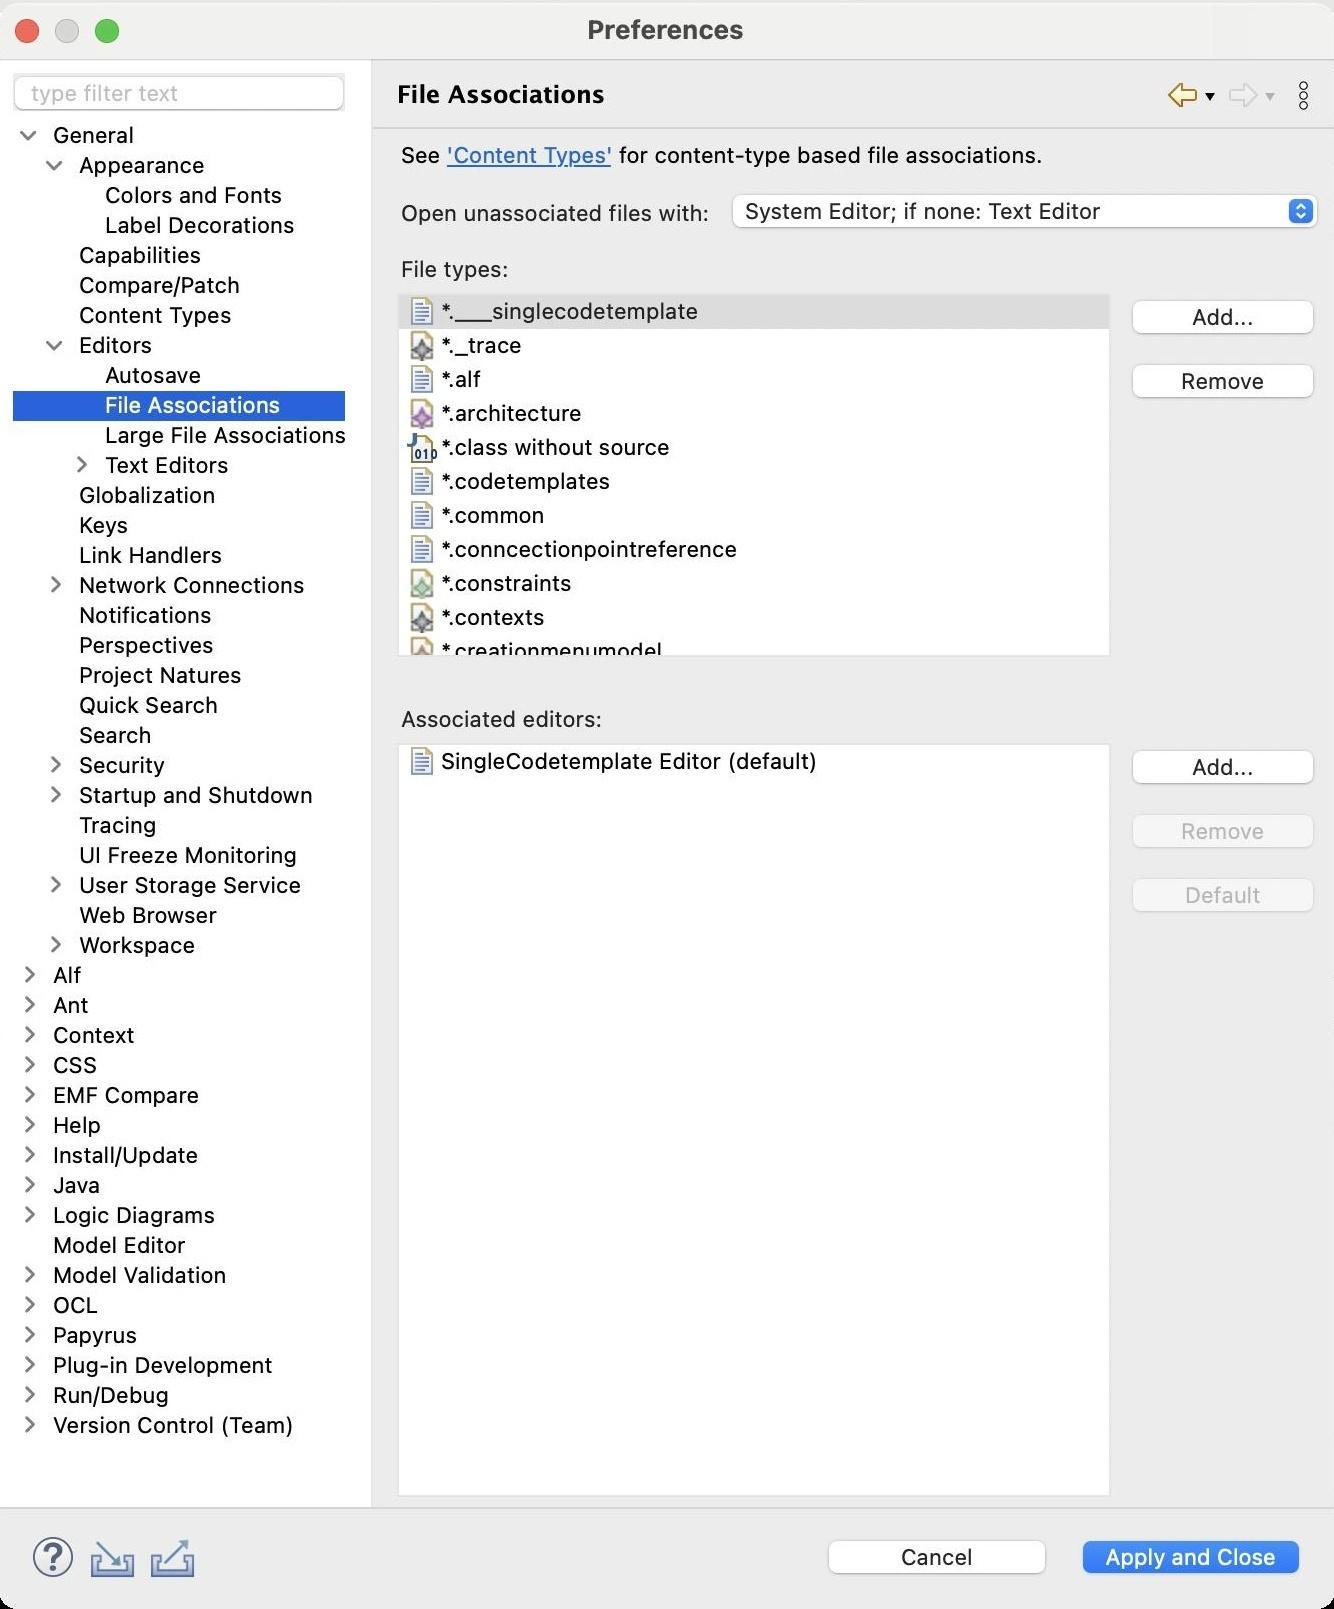
Accessibility tree:
{"name": "Preferences", "role": "AXWindow", "description": null, "role_description": "standard window", "value": null, "position": "480.00;136.00", "size": "668;803", "children": [{"name": "Apply_and_Close", "role": "AXButton", "description": null, "role_description": "button", "value": null, "position": "536.00;765.00", "size": "120;27", "children": []}, {"name": "Cancel", "role": "AXButton", "description": null, "role_description": "button", "value": null, "position": "409.00;765.00", "size": "120;27", "children": []}, {"name": null, "role": "AXToolbar", "description": null, "role_description": "toolbar", "value": null, "position": "12.00;763.00", "size": "90;30", "children": [{"name": "Help", "role": "AXCheckBox", "description": null, "role_description": "checkbox", "value": 0, "position": "12.00;763.00", "size": "30;30", "children": []}, {"name": "Import", "role": "AXButton", "description": null, "role_description": "button", "value": null, "position": "42.00;763.00", "size": "30;30", "children": []}, {"name": "Export", "role": "AXButton", "description": null, "role_description": "button", "value": null, "position": "72.00;763.00", "size": "30;30", "children": []}]}, {"name": null, "role": "AXScrollArea", "description": null, "role_description": "scroll area", "value": null, "position": "199.00;69.00", "size": "464;678", "children": [{"name": "Default", "role": "AXButton", "description": null, "role_description": "button", "value": null, "position": "561.00;434.00", "size": "102;27", "children": []}, {"name": "Remove", "role": "AXButton", "description": null, "role_description": "button", "value": null, "position": "561.00;402.00", "size": "102;27", "children": []}, {"name": "Add...", "role": "AXButton", "description": null, "role_description": "button", "value": null, "position": "561.00;370.00", "size": "102;27", "children": []}, {"name": null, "role": "AXScrollArea", "description": null, "role_description": "scroll area", "value": null, "position": "199.00;370.00", "size": "357;377", "children": [{"name": null, "role": "AXTable", "description": null, "role_description": "table", "value": null, "position": "200.00;371.00", "size": "355;375", "children": [{"name": null, "role": "AXRow", "description": null, "role_description": "table row", "value": null, "position": "200.00;371.00", "size": "355;17", "children": [{"name": null, "role": "AXStaticText", "description": null, "role_description": "text", "value": "SingleCodetemplate Editor (default)", "position": "200.00;371.00", "size": "212;16", "children": []}]}, {"name": null, "role": "AXColumn", "description": null, "role_description": "column", "value": null, "position": "200.00;371.00", "size": "213;375", "children": []}]}]}, {"name": null, "role": "AXStaticText", "description": null, "role_description": "text", "value": "Associated editors:", "position": "199.00;351.00", "size": "464;14", "children": []}, {"name": null, "role": "AXStaticText", "description": null, "role_description": "text", "value": "", "position": "199.00;332.00", "size": "464;14", "children": []}, {"name": "Remove", "role": "AXButton", "description": null, "role_description": "button", "value": null, "position": "561.00;177.00", "size": "102;27", "children": []}, {"name": "Add...", "role": "AXButton", "description": null, "role_description": "button", "value": null, "position": "561.00;145.00", "size": "102;27", "children": []}, {"name": null, "role": "AXScrollArea", "description": null, "role_description": "scroll area", "value": null, "position": "199.00;145.00", "size": "357;182", "children": [{"name": null, "role": "AXTable", "description": null, "role_description": "table", "value": null, "position": "200.00;146.00", "size": "355;1071", "children": [{"name": null, "role": "AXRow", "description": null, "role_description": "table row", "value": null, "position": "200.00;146.00", "size": "355;17", "children": [{"name": null, "role": "AXStaticText", "description": null, "role_description": "text", "value": "*.___singlecodetemplate", "position": "200.00;146.00", "size": "198;16", "children": []}]}, {"name": null, "role": "AXRow", "description": null, "role_description": "table row", "value": null, "position": "200.00;163.00", "size": "355;17", "children": [{"name": null, "role": "AXStaticText", "description": null, "role_description": "text", "value": "*._trace", "position": "200.00;163.00", "size": "198;16", "children": []}]}, {"name": null, "role": "AXRow", "description": null, "role_description": "table row", "value": null, "position": "200.00;180.00", "size": "355;17", "children": [{"name": null, "role": "AXStaticText", "description": null, "role_description": "text", "value": "*.alf", "position": "200.00;180.00", "size": "198;16", "children": []}]}, {"name": null, "role": "AXRow", "description": null, "role_description": "table row", "value": null, "position": "200.00;197.00", "size": "355;17", "children": [{"name": null, "role": "AXStaticText", "description": null, "role_description": "text", "value": "*.architecture", "position": "200.00;197.00", "size": "198;16", "children": []}]}, {"name": null, "role": "AXRow", "description": null, "role_description": "table row", "value": null, "position": "200.00;214.00", "size": "355;17", "children": [{"name": null, "role": "AXStaticText", "description": null, "role_description": "text", "value": "*.class without source", "position": "200.00;214.00", "size": "198;16", "children": []}]}, {"name": null, "role": "AXRow", "description": null, "role_description": "table row", "value": null, "position": "200.00;231.00", "size": "355;17", "children": [{"name": null, "role": "AXStaticText", "description": null, "role_description": "text", "value": "*.codetemplates", "position": "200.00;231.00", "size": "198;16", "children": []}]}, {"name": null, "role": "AXRow", "description": null, "role_description": "table row", "value": null, "position": "200.00;248.00", "size": "355;17", "children": [{"name": null, "role": "AXStaticText", "description": null, "role_description": "text", "value": "*.common", "position": "200.00;248.00", "size": "198;16", "children": []}]}, {"name": null, "role": "AXRow", "description": null, "role_description": "table row", "value": null, "position": "200.00;265.00", "size": "355;17", "children": [{"name": null, "role": "AXStaticText", "description": null, "role_description": "text", "value": "*.conncectionpointreference", "position": "200.00;265.00", "size": "198;16", "children": []}]}, {"name": null, "role": "AXRow", "description": null, "role_description": "table row", "value": null, "position": "200.00;282.00", "size": "355;17", "children": [{"name": null, "role": "AXStaticText", "description": null, "role_description": "text", "value": "*.constraints", "position": "200.00;282.00", "size": "198;16", "children": []}]}, {"name": null, "role": "AXRow", "description": null, "role_description": "table row", "value": null, "position": "200.00;299.00", "size": "355;17", "children": [{"name": null, "role": "AXStaticText", "description": null, "role_description": "text", "value": "*.contexts", "position": "200.00;299.00", "size": "198;16", "children": []}]}, {"name": null, "role": "AXRow", "description": null, "role_description": "table row", "value": null, "position": "200.00;316.00", "size": "355;17", "children": [{"name": null, "role": "AXStaticText", "description": null, "role_description": "text", "value": "*.creationmenumodel", "position": "200.00;316.00", "size": "198;16", "children": []}]}, {"name": null, "role": "AXRow", "description": null, "role_description": "table row", "value": null, "position": "200.00;333.00", "size": "355;17", "children": [{"name": null, "role": "AXStaticText", "description": null, "role_description": "text", "value": "*.css", "position": "200.00;333.00", "size": "198;16", "children": []}]}, {"name": null, "role": "AXRow", "description": null, "role_description": "table row", "value": null, "position": "200.00;350.00", "size": "355;17", "children": [{"name": null, "role": "AXStaticText", "description": null, "role_description": "text", "value": "*.custom", "position": "200.00;350.00", "size": "198;16", "children": []}]}, {"name": null, "role": "AXRow", "description": null, "role_description": "table row", "value": null, "position": "200.00;367.00", "size": "355;17", "children": [{"name": null, "role": "AXStaticText", "description": null, "role_description": "text", "value": "*.di", "position": "200.00;367.00", "size": "198;16", "children": []}]}, {"name": null, "role": "AXRow", "description": null, "role_description": "table row", "value": null, "position": "200.00;384.00", "size": "355;17", "children": [{"name": null, "role": "AXStaticText", "description": null, "role_description": "text", "value": "*.e4xmi", "position": "200.00;384.00", "size": "198;16", "children": []}]}, {"name": null, "role": "AXRow", "description": null, "role_description": "table row", "value": null, "position": "200.00;401.00", "size": "355;17", "children": [{"name": null, "role": "AXStaticText", "description": null, "role_description": "text", "value": "*.ear", "position": "200.00;401.00", "size": "198;16", "children": []}]}, {"name": null, "role": "AXRow", "description": null, "role_description": "table row", "value": null, "position": "200.00;418.00", "size": "355;17", "children": [{"name": null, "role": "AXStaticText", "description": null, "role_description": "text", "value": "*.ecore", "position": "200.00;418.00", "size": "198;16", "children": []}]}, {"name": null, "role": "AXRow", "description": null, "role_description": "table row", "value": null, "position": "200.00;435.00", "size": "355;17", "children": [{"name": null, "role": "AXStaticText", "description": null, "role_description": "text", "value": "*.elementtypesconfigurations", "position": "200.00;435.00", "size": "198;16", "children": []}]}, {"name": null, "role": "AXRow", "description": null, "role_description": "table row", "value": null, "position": "200.00;452.00", "size": "355;17", "children": [{"name": null, "role": "AXStaticText", "description": null, "role_description": "text", "value": "*.environment", "position": "200.00;452.00", "size": "198;16", "children": []}]}, {"name": null, "role": "AXRow", "description": null, "role_description": "table row", "value": null, "position": "200.00;469.00", "size": "355;17", "children": [{"name": null, "role": "AXStaticText", "description": null, "role_description": "text", "value": "*.essentialocl", "position": "200.00;469.00", "size": "198;16", "children": []}]}, {"name": null, "role": "AXRow", "description": null, "role_description": "table row", "value": null, "position": "200.00;486.00", "size": "355;17", "children": [{"name": null, "role": "AXStaticText", "description": null, "role_description": "text", "value": "*.expressions", "position": "200.00;486.00", "size": "198;16", "children": []}]}, {"name": null, "role": "AXRow", "description": null, "role_description": "table row", "value": null, "position": "200.00;503.00", "size": "355;17", "children": [{"name": null, "role": "AXStaticText", "description": null, "role_description": "text", "value": "*.geo", "position": "200.00;503.00", "size": "198;16", "children": []}]}, {"name": null, "role": "AXRow", "description": null, "role_description": "table row", "value": null, "position": "200.00;520.00", "size": "355;17", "children": [{"name": null, "role": "AXStaticText", "description": null, "role_description": "text", "value": "*.htm", "position": "200.00;520.00", "size": "198;16", "children": []}]}, {"name": null, "role": "AXRow", "description": null, "role_description": "table row", "value": null, "position": "200.00;537.00", "size": "355;17", "children": [{"name": null, "role": "AXStaticText", "description": null, "role_description": "text", "value": "*.html", "position": "200.00;537.00", "size": "198;16", "children": []}]}, {"name": null, "role": "AXRow", "description": null, "role_description": "table row", "value": null, "position": "200.00;554.00", "size": "355;17", "children": [{"name": null, "role": "AXStaticText", "description": null, "role_description": "text", "value": "*.jar", "position": "200.00;554.00", "size": "198;16", "children": []}]}, {"name": null, "role": "AXRow", "description": null, "role_description": "table row", "value": null, "position": "200.00;571.00", "size": "355;17", "children": [{"name": null, "role": "AXStaticText", "description": null, "role_description": "text", "value": "*.jardesc", "position": "200.00;571.00", "size": "198;16", "children": []}]}, {"name": null, "role": "AXRow", "description": null, "role_description": "table row", "value": null, "position": "200.00;588.00", "size": "355;17", "children": [{"name": null, "role": "AXStaticText", "description": null, "role_description": "text", "value": "*.jpage", "position": "200.00;588.00", "size": "198;16", "children": []}]}, {"name": null, "role": "AXRow", "description": null, "role_description": "table row", "value": null, "position": "200.00;605.00", "size": "355;17", "children": [{"name": null, "role": "AXStaticText", "description": null, "role_description": "text", "value": "*.logic2", "position": "200.00;605.00", "size": "198;16", "children": []}]}, {"name": null, "role": "AXRow", "description": null, "role_description": "table row", "value": null, "position": "200.00;622.00", "size": "355;17", "children": [{"name": null, "role": "AXStaticText", "description": null, "role_description": "text", "value": "*.logic2semantic", "position": "200.00;622.00", "size": "198;16", "children": []}]}, {"name": null, "role": "AXRow", "description": null, "role_description": "table row", "value": null, "position": "200.00;639.00", "size": "355;17", "children": [{"name": null, "role": "AXStaticText", "description": null, "role_description": "text", "value": "*.markupocl", "position": "200.00;639.00", "size": "198;16", "children": []}]}, {"name": null, "role": "AXRow", "description": null, "role_description": "table row", "value": null, "position": "200.00;656.00", "size": "355;17", "children": [{"name": null, "role": "AXStaticText", "description": null, "role_description": "text", "value": "*.nattable", "position": "200.00;656.00", "size": "198;16", "children": []}]}, {"name": null, "role": "AXRow", "description": null, "role_description": "table row", "value": null, "position": "200.00;673.00", "size": "355;17", "children": [{"name": null, "role": "AXStaticText", "description": null, "role_description": "text", "value": "*.nattableaxis", "position": "200.00;673.00", "size": "198;16", "children": []}]}, {"name": null, "role": "AXRow", "description": null, "role_description": "table row", "value": null, "position": "200.00;690.00", "size": "355;17", "children": [{"name": null, "role": "AXStaticText", "description": null, "role_description": "text", "value": "*.nattableaxisconfiguration", "position": "200.00;690.00", "size": "198;16", "children": []}]}, {"name": null, "role": "AXRow", "description": null, "role_description": "table row", "value": null, "position": "200.00;707.00", "size": "355;17", "children": [{"name": null, "role": "AXStaticText", "description": null, "role_description": "text", "value": "*.nattableaxisprovider", "position": "200.00;707.00", "size": "198;16", "children": []}]}, {"name": null, "role": "AXRow", "description": null, "role_description": "table row", "value": null, "position": "200.00;724.00", "size": "355;17", "children": [{"name": null, "role": "AXStaticText", "description": null, "role_description": "text", "value": "*.nattablecell", "position": "200.00;724.00", "size": "198;16", "children": []}]}, {"name": null, "role": "AXRow", "description": null, "role_description": "table row", "value": null, "position": "200.00;741.00", "size": "355;17", "children": [{"name": null, "role": "AXStaticText", "description": null, "role_description": "text", "value": "*.nattablecelleditor", "position": "200.00;741.00", "size": "198;16", "children": []}]}, {"name": null, "role": "AXRow", "description": null, "role_description": "table row", "value": null, "position": "200.00;758.00", "size": "355;17", "children": [{"name": null, "role": "AXStaticText", "description": null, "role_description": "text", "value": "*.nattableconfiguration", "position": "200.00;758.00", "size": "198;16", "children": []}]}, {"name": null, "role": "AXRow", "description": null, "role_description": "table row", "value": null, "position": "200.00;775.00", "size": "355;17", "children": [{"name": null, "role": "AXStaticText", "description": null, "role_description": "text", "value": "*.nattablelabelprovider", "position": "200.00;775.00", "size": "198;16", "children": []}]}, {"name": null, "role": "AXRow", "description": null, "role_description": "table row", "value": null, "position": "200.00;792.00", "size": "355;17", "children": [{"name": null, "role": "AXStaticText", "description": null, "role_description": "text", "value": "*.nattableproblem", "position": "200.00;792.00", "size": "198;16", "children": []}]}, {"name": null, "role": "AXRow", "description": null, "role_description": "table row", "value": null, "position": "200.00;809.00", "size": "355;17", "children": [{"name": null, "role": "AXStaticText", "description": null, "role_description": "text", "value": "*.nattablestyle", "position": "200.00;809.00", "size": "198;16", "children": []}]}, {"name": null, "role": "AXRow", "description": null, "role_description": "table row", "value": null, "position": "200.00;826.00", "size": "355;17", "children": [{"name": null, "role": "AXStaticText", "description": null, "role_description": "text", "value": "*.nattabletester", "position": "200.00;826.00", "size": "198;16", "children": []}]}, {"name": null, "role": "AXRow", "description": null, "role_description": "table row", "value": null, "position": "200.00;843.00", "size": "355;17", "children": [{"name": null, "role": "AXStaticText", "description": null, "role_description": "text", "value": "*.nattablewrapper", "position": "200.00;843.00", "size": "198;16", "children": []}]}, {"name": null, "role": "AXRow", "description": null, "role_description": "table row", "value": null, "position": "200.00;860.00", "size": "355;17", "children": [{"name": null, "role": "AXStaticText", "description": null, "role_description": "text", "value": "*.ocl", "position": "200.00;860.00", "size": "198;16", "children": []}]}, {"name": null, "role": "AXRow", "description": null, "role_description": "table row", "value": null, "position": "200.00;877.00", "size": "355;17", "children": [{"name": null, "role": "AXStaticText", "description": null, "role_description": "text", "value": "*.oclinecore", "position": "200.00;877.00", "size": "198;16", "children": []}]}, {"name": null, "role": "AXRow", "description": null, "role_description": "table row", "value": null, "position": "200.00;894.00", "size": "355;17", "children": [{"name": null, "role": "AXStaticText", "description": null, "role_description": "text", "value": "*.oclstdlib", "position": "200.00;894.00", "size": "198;16", "children": []}]}, {"name": null, "role": "AXRow", "description": null, "role_description": "table row", "value": null, "position": "200.00;911.00", "size": "355;17", "children": [{"name": null, "role": "AXStaticText", "description": null, "role_description": "text", "value": "*.shtml", "position": "200.00;911.00", "size": "198;16", "children": []}]}, {"name": null, "role": "AXRow", "description": null, "role_description": "table row", "value": null, "position": "200.00;928.00", "size": "355;17", "children": [{"name": null, "role": "AXStaticText", "description": null, "role_description": "text", "value": "*.stereotypeproperty", "position": "200.00;928.00", "size": "198;16", "children": []}]}, {"name": null, "role": "AXRow", "description": null, "role_description": "table row", "value": null, "position": "200.00;945.00", "size": "355;17", "children": [{"name": null, "role": "AXStaticText", "description": null, "role_description": "text", "value": "*.ui", "position": "200.00;945.00", "size": "198;16", "children": []}]}, {"name": null, "role": "AXRow", "description": null, "role_description": "table row", "value": null, "position": "200.00;962.00", "size": "355;17", "children": [{"name": null, "role": "AXStaticText", "description": null, "role_description": "text", "value": "*.umlcollaborationuse", "position": "200.00;962.00", "size": "198;16", "children": []}]}, {"name": null, "role": "AXRow", "description": null, "role_description": "table row", "value": null, "position": "200.00;979.00", "size": "355;17", "children": [{"name": null, "role": "AXStaticText", "description": null, "role_description": "text", "value": "*.umlcommon", "position": "200.00;979.00", "size": "198;16", "children": []}]}, {"name": null, "role": "AXRow", "description": null, "role_description": "table row", "value": null, "position": "200.00;996.00", "size": "355;17", "children": [{"name": null, "role": "AXStaticText", "description": null, "role_description": "text", "value": "*.umlmessage", "position": "200.00;996.00", "size": "198;16", "children": []}]}, {"name": null, "role": "AXRow", "description": null, "role_description": "table row", "value": null, "position": "200.00;1013.00", "size": "355;17", "children": [{"name": null, "role": "AXStaticText", "description": null, "role_description": "text", "value": "*.umlparameter", "position": "200.00;1013.00", "size": "198;16", "children": []}]}, {"name": null, "role": "AXRow", "description": null, "role_description": "table row", "value": null, "position": "200.00;1030.00", "size": "355;17", "children": [{"name": null, "role": "AXStaticText", "description": null, "role_description": "text", "value": "*.umlport", "position": "200.00;1030.00", "size": "198;16", "children": []}]}, {"name": null, "role": "AXRow", "description": null, "role_description": "table row", "value": null, "position": "200.00;1047.00", "size": "355;17", "children": [{"name": null, "role": "AXStaticText", "description": null, "role_description": "text", "value": "*.umlproperty", "position": "200.00;1047.00", "size": "198;16", "children": []}]}, {"name": null, "role": "AXRow", "description": null, "role_description": "table row", "value": null, "position": "200.00;1064.00", "size": "355;17", "children": [{"name": null, "role": "AXStaticText", "description": null, "role_description": "text", "value": "*.umlstate", "position": "200.00;1064.00", "size": "198;16", "children": []}]}, {"name": null, "role": "AXRow", "description": null, "role_description": "table row", "value": null, "position": "200.00;1081.00", "size": "355;17", "children": [{"name": null, "role": "AXStaticText", "description": null, "role_description": "text", "value": "*.umltransition", "position": "200.00;1081.00", "size": "198;16", "children": []}]}, {"name": null, "role": "AXRow", "description": null, "role_description": "table row", "value": null, "position": "200.00;1098.00", "size": "355;17", "children": [{"name": null, "role": "AXStaticText", "description": null, "role_description": "text", "value": "*.umlvaluespecification", "position": "200.00;1098.00", "size": "198;16", "children": []}]}, {"name": null, "role": "AXRow", "description": null, "role_description": "table row", "value": null, "position": "200.00;1115.00", "size": "355;17", "children": [{"name": null, "role": "AXStaticText", "description": null, "role_description": "text", "value": "*.war", "position": "200.00;1115.00", "size": "198;16", "children": []}]}, {"name": null, "role": "AXRow", "description": null, "role_description": "table row", "value": null, "position": "200.00;1132.00", "size": "355;17", "children": [{"name": null, "role": "AXStaticText", "description": null, "role_description": "text", "value": "*.zip", "position": "200.00;1132.00", "size": "198;16", "children": []}]}, {"name": null, "role": "AXRow", "description": null, "role_description": "table row", "value": null, "position": "200.00;1149.00", "size": "355;17", "children": [{"name": null, "role": "AXStaticText", "description": null, "role_description": "text", "value": "module-info.class", "position": "200.00;1149.00", "size": "198;16", "children": []}]}, {"name": null, "role": "AXRow", "description": null, "role_description": "table row", "value": null, "position": "200.00;1166.00", "size": "355;17", "children": [{"name": null, "role": "AXStaticText", "description": null, "role_description": "text", "value": "module-info.class without source", "position": "200.00;1166.00", "size": "198;16", "children": []}]}, {"name": null, "role": "AXRow", "description": null, "role_description": "table row", "value": null, "position": "200.00;1183.00", "size": "355;17", "children": [{"name": null, "role": "AXStaticText", "description": null, "role_description": "text", "value": "module-info.java", "position": "200.00;1183.00", "size": "198;16", "children": []}]}, {"name": null, "role": "AXRow", "description": null, "role_description": "table row", "value": null, "position": "200.00;1200.00", "size": "355;17", "children": [{"name": null, "role": "AXStaticText", "description": null, "role_description": "text", "value": "sample.properties", "position": "200.00;1200.00", "size": "198;16", "children": []}]}, {"name": null, "role": "AXColumn", "description": null, "role_description": "column", "value": null, "position": "200.00;146.00", "size": "199;1071", "children": []}]}, {"name": null, "role": "AXScrollBar", "description": null, "role_description": "scroll bar", "value": 0.0, "position": "539.00;146.00", "size": "16;180", "children": [{"name": null, "role": "AXValueIndicator", "description": null, "role_description": "value indicator", "value": 0.0, "position": "543.00;147.00", "size": "12;30", "children": []}, {"name": null, "role": "AXButton", "description": null, "role_description": "increment arrow button", "value": null, "position": "539.00;146.00", "size": "0;0", "children": []}, {"name": null, "role": "AXButton", "description": null, "role_description": "decrement arrow button", "value": null, "position": "539.00;146.00", "size": "0;0", "children": []}, {"name": null, "role": "AXButton", "description": null, "role_description": "increment page button", "value": null, "position": "543.00;177.00", "size": "12;149", "children": []}, {"name": null, "role": "AXButton", "description": null, "role_description": "decrement page button", "value": null, "position": "543.00;146.00", "size": "12;1", "children": []}]}]}, {"name": null, "role": "AXStaticText", "description": null, "role_description": "text", "value": "File types:", "position": "199.00;126.00", "size": "464;14", "children": []}, {"name": null, "role": "AXPopUpButton", "description": null, "role_description": "pop up button", "value": "System Editor; if none: Text Editor", "position": "363.00;94.00", "size": "300;22", "children": []}, {"name": null, "role": "AXStaticText", "description": null, "role_description": "text", "value": "Open unassociated files with:", "position": "199.00;98.00", "size": "159;14", "children": []}, {"name": null, "role": "AXScrollArea", "description": null, "role_description": "scroll area", "value": null, "position": "199.00;69.00", "size": "357;15", "children": [{"name": null, "role": "AXTextArea", "description": null, "role_description": "text entry area", "value": "See 'Content Types' for content-type based file associations.", "position": "199.00;69.00", "size": "357;15", "children": [{"name": "'Content_Types'", "role": "AXLink", "description": null, "role_description": "hyperlink", "value": null, "position": "223.93;69.00", "size": "83;13", "children": []}]}]}]}, {"name": null, "role": "AXToolbar", "description": "", "role_description": "toolbar", "value": null, "position": "581.00;35.00", "size": "82;22", "children": [{"name": "Back_to_Autosave", "role": "AXMenuButton", "description": null, "role_description": "menu button", "value": null, "position": "581.00;35.00", "size": "22;22", "children": []}, {"name": "Forward", "role": "AXMenuButton", "description": null, "role_description": "menu button", "value": null, "position": "611.00;35.00", "size": "22;22", "children": []}, {"name": "Additional_Dialog_Actions", "role": "AXButton", "description": null, "role_description": "button", "value": null, "position": "641.00;35.00", "size": "22;22", "children": []}]}, {"name": null, "role": "AXStaticText", "description": "", "role_description": "text", "value": "File Associations", "position": "196.00;35.00", "size": "378;21", "children": []}, {"name": null, "role": "AXSplitter", "description": null, "role_description": "splitter", "value": 180, "position": "180.00;28.00", "size": "5;724", "children": []}, {"name": null, "role": "AXScrollArea", "description": null, "role_description": "scroll area", "value": null, "position": "7.00;59.00", "size": "166;693", "children": [{"name": null, "role": "AXOutline", "description": null, "role_description": "outline", "value": null, "position": "7.00;59.00", "size": "167;693", "children": [{"name": null, "role": "AXRow", "description": null, "role_description": "outline row", "value": null, "position": "7.00;59.00", "size": "167;15", "children": [{"name": null, "role": "AXGroup", "description": null, "role_description": "group", "value": null, "position": "7.00;59.00", "size": "167;15", "children": [{"name": null, "role": "AXDisclosureTriangle", "description": null, "role_description": "disclosure triangle", "value": 1, "position": "9.00;59.00", "size": "12;14", "children": []}, {"name": null, "role": "AXStaticText", "description": null, "role_description": "text", "value": "General", "position": "25.00;59.00", "size": "148;14", "children": []}]}]}, {"name": null, "role": "AXRow", "description": null, "role_description": "outline row", "value": null, "position": "7.00;74.00", "size": "167;15", "children": [{"name": null, "role": "AXGroup", "description": null, "role_description": "group", "value": null, "position": "7.00;74.00", "size": "167;15", "children": [{"name": null, "role": "AXDisclosureTriangle", "description": null, "role_description": "disclosure triangle", "value": 1, "position": "22.00;74.00", "size": "12;14", "children": []}, {"name": null, "role": "AXStaticText", "description": null, "role_description": "text", "value": "Appearance", "position": "38.00;74.00", "size": "135;14", "children": []}]}]}, {"name": null, "role": "AXRow", "description": null, "role_description": "outline row", "value": null, "position": "7.00;89.00", "size": "167;15", "children": [{"name": null, "role": "AXStaticText", "description": null, "role_description": "text", "value": "Colors and Fonts", "position": "51.00;89.00", "size": "122;14", "children": []}]}, {"name": null, "role": "AXRow", "description": null, "role_description": "outline row", "value": null, "position": "7.00;104.00", "size": "167;15", "children": [{"name": null, "role": "AXStaticText", "description": null, "role_description": "text", "value": "Label Decorations", "position": "51.00;104.00", "size": "122;14", "children": []}]}, {"name": null, "role": "AXRow", "description": null, "role_description": "outline row", "value": null, "position": "7.00;119.00", "size": "167;15", "children": [{"name": null, "role": "AXStaticText", "description": null, "role_description": "text", "value": "Capabilities", "position": "38.00;119.00", "size": "135;14", "children": []}]}, {"name": null, "role": "AXRow", "description": null, "role_description": "outline row", "value": null, "position": "7.00;134.00", "size": "167;15", "children": [{"name": null, "role": "AXStaticText", "description": null, "role_description": "text", "value": "Compare/Patch", "position": "38.00;134.00", "size": "135;14", "children": []}]}, {"name": null, "role": "AXRow", "description": null, "role_description": "outline row", "value": null, "position": "7.00;149.00", "size": "167;15", "children": [{"name": null, "role": "AXStaticText", "description": null, "role_description": "text", "value": "Content Types", "position": "38.00;149.00", "size": "135;14", "children": []}]}, {"name": null, "role": "AXRow", "description": null, "role_description": "outline row", "value": null, "position": "7.00;164.00", "size": "167;15", "children": [{"name": null, "role": "AXGroup", "description": null, "role_description": "group", "value": null, "position": "7.00;164.00", "size": "167;15", "children": [{"name": null, "role": "AXDisclosureTriangle", "description": null, "role_description": "disclosure triangle", "value": 1, "position": "22.00;164.00", "size": "12;14", "children": []}, {"name": null, "role": "AXStaticText", "description": null, "role_description": "text", "value": "Editors", "position": "38.00;164.00", "size": "135;14", "children": []}]}]}, {"name": null, "role": "AXRow", "description": null, "role_description": "outline row", "value": null, "position": "7.00;179.00", "size": "167;15", "children": [{"name": null, "role": "AXStaticText", "description": null, "role_description": "text", "value": "Autosave", "position": "51.00;179.00", "size": "122;14", "children": []}]}, {"name": null, "role": "AXRow", "description": null, "role_description": "outline row", "value": null, "position": "7.00;194.00", "size": "167;15", "children": [{"name": null, "role": "AXStaticText", "description": null, "role_description": "text", "value": "File Associations", "position": "51.00;194.00", "size": "122;14", "children": []}]}, {"name": null, "role": "AXRow", "description": null, "role_description": "outline row", "value": null, "position": "7.00;209.00", "size": "167;15", "children": [{"name": null, "role": "AXStaticText", "description": null, "role_description": "text", "value": "Large File Associations", "position": "51.00;209.00", "size": "122;14", "children": []}]}, {"name": null, "role": "AXRow", "description": null, "role_description": "outline row", "value": null, "position": "7.00;224.00", "size": "167;15", "children": [{"name": null, "role": "AXGroup", "description": null, "role_description": "group", "value": null, "position": "7.00;224.00", "size": "167;15", "children": [{"name": null, "role": "AXDisclosureTriangle", "description": null, "role_description": "disclosure triangle", "value": 0, "position": "35.00;224.00", "size": "12;14", "children": []}, {"name": null, "role": "AXStaticText", "description": null, "role_description": "text", "value": "Text Editors", "position": "51.00;224.00", "size": "122;14", "children": []}]}]}, {"name": null, "role": "AXRow", "description": null, "role_description": "outline row", "value": null, "position": "7.00;239.00", "size": "167;15", "children": [{"name": null, "role": "AXStaticText", "description": null, "role_description": "text", "value": "Globalization", "position": "38.00;239.00", "size": "135;14", "children": []}]}, {"name": null, "role": "AXRow", "description": null, "role_description": "outline row", "value": null, "position": "7.00;254.00", "size": "167;15", "children": [{"name": null, "role": "AXStaticText", "description": null, "role_description": "text", "value": "Keys", "position": "38.00;254.00", "size": "135;14", "children": []}]}, {"name": null, "role": "AXRow", "description": null, "role_description": "outline row", "value": null, "position": "7.00;269.00", "size": "167;15", "children": [{"name": null, "role": "AXStaticText", "description": null, "role_description": "text", "value": "Link Handlers", "position": "38.00;269.00", "size": "135;14", "children": []}]}, {"name": null, "role": "AXRow", "description": null, "role_description": "outline row", "value": null, "position": "7.00;284.00", "size": "167;15", "children": [{"name": null, "role": "AXGroup", "description": null, "role_description": "group", "value": null, "position": "7.00;284.00", "size": "167;15", "children": [{"name": null, "role": "AXDisclosureTriangle", "description": null, "role_description": "disclosure triangle", "value": 0, "position": "22.00;284.00", "size": "12;14", "children": []}, {"name": null, "role": "AXStaticText", "description": null, "role_description": "text", "value": "Network Connections", "position": "38.00;284.00", "size": "135;14", "children": []}]}]}, {"name": null, "role": "AXRow", "description": null, "role_description": "outline row", "value": null, "position": "7.00;299.00", "size": "167;15", "children": [{"name": null, "role": "AXStaticText", "description": null, "role_description": "text", "value": "Notifications", "position": "38.00;299.00", "size": "135;14", "children": []}]}, {"name": null, "role": "AXRow", "description": null, "role_description": "outline row", "value": null, "position": "7.00;314.00", "size": "167;15", "children": [{"name": null, "role": "AXStaticText", "description": null, "role_description": "text", "value": "Perspectives", "position": "38.00;314.00", "size": "135;14", "children": []}]}, {"name": null, "role": "AXRow", "description": null, "role_description": "outline row", "value": null, "position": "7.00;329.00", "size": "167;15", "children": [{"name": null, "role": "AXStaticText", "description": null, "role_description": "text", "value": "Project Natures", "position": "38.00;329.00", "size": "135;14", "children": []}]}, {"name": null, "role": "AXRow", "description": null, "role_description": "outline row", "value": null, "position": "7.00;344.00", "size": "167;15", "children": [{"name": null, "role": "AXStaticText", "description": null, "role_description": "text", "value": "Quick Search", "position": "38.00;344.00", "size": "135;14", "children": []}]}, {"name": null, "role": "AXRow", "description": null, "role_description": "outline row", "value": null, "position": "7.00;359.00", "size": "167;15", "children": [{"name": null, "role": "AXStaticText", "description": null, "role_description": "text", "value": "Search", "position": "38.00;359.00", "size": "135;14", "children": []}]}, {"name": null, "role": "AXRow", "description": null, "role_description": "outline row", "value": null, "position": "7.00;374.00", "size": "167;15", "children": [{"name": null, "role": "AXGroup", "description": null, "role_description": "group", "value": null, "position": "7.00;374.00", "size": "167;15", "children": [{"name": null, "role": "AXDisclosureTriangle", "description": null, "role_description": "disclosure triangle", "value": 0, "position": "22.00;374.00", "size": "12;14", "children": []}, {"name": null, "role": "AXStaticText", "description": null, "role_description": "text", "value": "Security", "position": "38.00;374.00", "size": "135;14", "children": []}]}]}, {"name": null, "role": "AXRow", "description": null, "role_description": "outline row", "value": null, "position": "7.00;389.00", "size": "167;15", "children": [{"name": null, "role": "AXGroup", "description": null, "role_description": "group", "value": null, "position": "7.00;389.00", "size": "167;15", "children": [{"name": null, "role": "AXDisclosureTriangle", "description": null, "role_description": "disclosure triangle", "value": 0, "position": "22.00;389.00", "size": "12;14", "children": []}, {"name": null, "role": "AXStaticText", "description": null, "role_description": "text", "value": "Startup and Shutdown", "position": "38.00;389.00", "size": "135;14", "children": []}]}]}, {"name": null, "role": "AXRow", "description": null, "role_description": "outline row", "value": null, "position": "7.00;404.00", "size": "167;15", "children": [{"name": null, "role": "AXStaticText", "description": null, "role_description": "text", "value": "Tracing", "position": "38.00;404.00", "size": "135;14", "children": []}]}, {"name": null, "role": "AXRow", "description": null, "role_description": "outline row", "value": null, "position": "7.00;419.00", "size": "167;15", "children": [{"name": null, "role": "AXStaticText", "description": null, "role_description": "text", "value": "UI Freeze Monitoring", "position": "38.00;419.00", "size": "135;14", "children": []}]}, {"name": null, "role": "AXRow", "description": null, "role_description": "outline row", "value": null, "position": "7.00;434.00", "size": "167;15", "children": [{"name": null, "role": "AXGroup", "description": null, "role_description": "group", "value": null, "position": "7.00;434.00", "size": "167;15", "children": [{"name": null, "role": "AXDisclosureTriangle", "description": null, "role_description": "disclosure triangle", "value": 0, "position": "22.00;434.00", "size": "12;14", "children": []}, {"name": null, "role": "AXStaticText", "description": null, "role_description": "text", "value": "User Storage Service", "position": "38.00;434.00", "size": "135;14", "children": []}]}]}, {"name": null, "role": "AXRow", "description": null, "role_description": "outline row", "value": null, "position": "7.00;449.00", "size": "167;15", "children": [{"name": null, "role": "AXStaticText", "description": null, "role_description": "text", "value": "Web Browser", "position": "38.00;449.00", "size": "135;14", "children": []}]}, {"name": null, "role": "AXRow", "description": null, "role_description": "outline row", "value": null, "position": "7.00;464.00", "size": "167;15", "children": [{"name": null, "role": "AXGroup", "description": null, "role_description": "group", "value": null, "position": "7.00;464.00", "size": "167;15", "children": [{"name": null, "role": "AXDisclosureTriangle", "description": null, "role_description": "disclosure triangle", "value": 0, "position": "22.00;464.00", "size": "12;14", "children": []}, {"name": null, "role": "AXStaticText", "description": null, "role_description": "text", "value": "Workspace", "position": "38.00;464.00", "size": "135;14", "children": []}]}]}, {"name": null, "role": "AXRow", "description": null, "role_description": "outline row", "value": null, "position": "7.00;479.00", "size": "167;15", "children": [{"name": null, "role": "AXGroup", "description": null, "role_description": "group", "value": null, "position": "7.00;479.00", "size": "167;15", "children": [{"name": null, "role": "AXDisclosureTriangle", "description": null, "role_description": "disclosure triangle", "value": 0, "position": "9.00;479.00", "size": "12;14", "children": []}, {"name": null, "role": "AXStaticText", "description": null, "role_description": "text", "value": "Alf", "position": "25.00;479.00", "size": "148;14", "children": []}]}]}, {"name": null, "role": "AXRow", "description": null, "role_description": "outline row", "value": null, "position": "7.00;494.00", "size": "167;15", "children": [{"name": null, "role": "AXGroup", "description": null, "role_description": "group", "value": null, "position": "7.00;494.00", "size": "167;15", "children": [{"name": null, "role": "AXDisclosureTriangle", "description": null, "role_description": "disclosure triangle", "value": 0, "position": "9.00;494.00", "size": "12;14", "children": []}, {"name": null, "role": "AXStaticText", "description": null, "role_description": "text", "value": "Ant", "position": "25.00;494.00", "size": "148;14", "children": []}]}]}, {"name": null, "role": "AXRow", "description": null, "role_description": "outline row", "value": null, "position": "7.00;509.00", "size": "167;15", "children": [{"name": null, "role": "AXGroup", "description": null, "role_description": "group", "value": null, "position": "7.00;509.00", "size": "167;15", "children": [{"name": null, "role": "AXDisclosureTriangle", "description": null, "role_description": "disclosure triangle", "value": 0, "position": "9.00;509.00", "size": "12;14", "children": []}, {"name": null, "role": "AXStaticText", "description": null, "role_description": "text", "value": "Context", "position": "25.00;509.00", "size": "148;14", "children": []}]}]}, {"name": null, "role": "AXRow", "description": null, "role_description": "outline row", "value": null, "position": "7.00;524.00", "size": "167;15", "children": [{"name": null, "role": "AXGroup", "description": null, "role_description": "group", "value": null, "position": "7.00;524.00", "size": "167;15", "children": [{"name": null, "role": "AXDisclosureTriangle", "description": null, "role_description": "disclosure triangle", "value": 0, "position": "9.00;524.00", "size": "12;14", "children": []}, {"name": null, "role": "AXStaticText", "description": null, "role_description": "text", "value": "CSS", "position": "25.00;524.00", "size": "148;14", "children": []}]}]}, {"name": null, "role": "AXRow", "description": null, "role_description": "outline row", "value": null, "position": "7.00;539.00", "size": "167;15", "children": [{"name": null, "role": "AXGroup", "description": null, "role_description": "group", "value": null, "position": "7.00;539.00", "size": "167;15", "children": [{"name": null, "role": "AXDisclosureTriangle", "description": null, "role_description": "disclosure triangle", "value": 0, "position": "9.00;539.00", "size": "12;14", "children": []}, {"name": null, "role": "AXStaticText", "description": null, "role_description": "text", "value": "EMF Compare", "position": "25.00;539.00", "size": "148;14", "children": []}]}]}, {"name": null, "role": "AXRow", "description": null, "role_description": "outline row", "value": null, "position": "7.00;554.00", "size": "167;15", "children": [{"name": null, "role": "AXGroup", "description": null, "role_description": "group", "value": null, "position": "7.00;554.00", "size": "167;15", "children": [{"name": null, "role": "AXDisclosureTriangle", "description": null, "role_description": "disclosure triangle", "value": 0, "position": "9.00;554.00", "size": "12;14", "children": []}, {"name": null, "role": "AXStaticText", "description": null, "role_description": "text", "value": "Help", "position": "25.00;554.00", "size": "148;14", "children": []}]}]}, {"name": null, "role": "AXRow", "description": null, "role_description": "outline row", "value": null, "position": "7.00;569.00", "size": "167;15", "children": [{"name": null, "role": "AXGroup", "description": null, "role_description": "group", "value": null, "position": "7.00;569.00", "size": "167;15", "children": [{"name": null, "role": "AXDisclosureTriangle", "description": null, "role_description": "disclosure triangle", "value": 0, "position": "9.00;569.00", "size": "12;14", "children": []}, {"name": null, "role": "AXStaticText", "description": null, "role_description": "text", "value": "Install/Update", "position": "25.00;569.00", "size": "148;14", "children": []}]}]}, {"name": null, "role": "AXRow", "description": null, "role_description": "outline row", "value": null, "position": "7.00;584.00", "size": "167;15", "children": [{"name": null, "role": "AXGroup", "description": null, "role_description": "group", "value": null, "position": "7.00;584.00", "size": "167;15", "children": [{"name": null, "role": "AXDisclosureTriangle", "description": null, "role_description": "disclosure triangle", "value": 0, "position": "9.00;584.00", "size": "12;14", "children": []}, {"name": null, "role": "AXStaticText", "description": null, "role_description": "text", "value": "Java", "position": "25.00;584.00", "size": "148;14", "children": []}]}]}, {"name": null, "role": "AXRow", "description": null, "role_description": "outline row", "value": null, "position": "7.00;599.00", "size": "167;15", "children": [{"name": null, "role": "AXGroup", "description": null, "role_description": "group", "value": null, "position": "7.00;599.00", "size": "167;15", "children": [{"name": null, "role": "AXDisclosureTriangle", "description": null, "role_description": "disclosure triangle", "value": 0, "position": "9.00;599.00", "size": "12;14", "children": []}, {"name": null, "role": "AXStaticText", "description": null, "role_description": "text", "value": "Logic Diagrams", "position": "25.00;599.00", "size": "148;14", "children": []}]}]}, {"name": null, "role": "AXRow", "description": null, "role_description": "outline row", "value": null, "position": "7.00;614.00", "size": "167;15", "children": [{"name": null, "role": "AXStaticText", "description": null, "role_description": "text", "value": "Model Editor", "position": "25.00;614.00", "size": "148;14", "children": []}]}, {"name": null, "role": "AXRow", "description": null, "role_description": "outline row", "value": null, "position": "7.00;629.00", "size": "167;15", "children": [{"name": null, "role": "AXGroup", "description": null, "role_description": "group", "value": null, "position": "7.00;629.00", "size": "167;15", "children": [{"name": null, "role": "AXDisclosureTriangle", "description": null, "role_description": "disclosure triangle", "value": 0, "position": "9.00;629.00", "size": "12;14", "children": []}, {"name": null, "role": "AXStaticText", "description": null, "role_description": "text", "value": "Model Validation", "position": "25.00;629.00", "size": "148;14", "children": []}]}]}, {"name": null, "role": "AXRow", "description": null, "role_description": "outline row", "value": null, "position": "7.00;644.00", "size": "167;15", "children": [{"name": null, "role": "AXGroup", "description": null, "role_description": "group", "value": null, "position": "7.00;644.00", "size": "167;15", "children": [{"name": null, "role": "AXDisclosureTriangle", "description": null, "role_description": "disclosure triangle", "value": 0, "position": "9.00;644.00", "size": "12;14", "children": []}, {"name": null, "role": "AXStaticText", "description": null, "role_description": "text", "value": "OCL", "position": "25.00;644.00", "size": "148;14", "children": []}]}]}, {"name": null, "role": "AXRow", "description": null, "role_description": "outline row", "value": null, "position": "7.00;659.00", "size": "167;15", "children": [{"name": null, "role": "AXGroup", "description": null, "role_description": "group", "value": null, "position": "7.00;659.00", "size": "167;15", "children": [{"name": null, "role": "AXDisclosureTriangle", "description": null, "role_description": "disclosure triangle", "value": 0, "position": "9.00;659.00", "size": "12;14", "children": []}, {"name": null, "role": "AXStaticText", "description": null, "role_description": "text", "value": "Papyrus", "position": "25.00;659.00", "size": "148;14", "children": []}]}]}, {"name": null, "role": "AXRow", "description": null, "role_description": "outline row", "value": null, "position": "7.00;674.00", "size": "167;15", "children": [{"name": null, "role": "AXGroup", "description": null, "role_description": "group", "value": null, "position": "7.00;674.00", "size": "167;15", "children": [{"name": null, "role": "AXDisclosureTriangle", "description": null, "role_description": "disclosure triangle", "value": 0, "position": "9.00;674.00", "size": "12;14", "children": []}, {"name": null, "role": "AXStaticText", "description": null, "role_description": "text", "value": "Plug-in Development", "position": "25.00;674.00", "size": "148;14", "children": []}]}]}, {"name": null, "role": "AXRow", "description": null, "role_description": "outline row", "value": null, "position": "7.00;689.00", "size": "167;15", "children": [{"name": null, "role": "AXGroup", "description": null, "role_description": "group", "value": null, "position": "7.00;689.00", "size": "167;15", "children": [{"name": null, "role": "AXDisclosureTriangle", "description": null, "role_description": "disclosure triangle", "value": 0, "position": "9.00;689.00", "size": "12;14", "children": []}, {"name": null, "role": "AXStaticText", "description": null, "role_description": "text", "value": "Run/Debug", "position": "25.00;689.00", "size": "148;14", "children": []}]}]}, {"name": null, "role": "AXRow", "description": null, "role_description": "outline row", "value": null, "position": "7.00;704.00", "size": "167;15", "children": [{"name": null, "role": "AXGroup", "description": null, "role_description": "group", "value": null, "position": "7.00;704.00", "size": "167;15", "children": [{"name": null, "role": "AXDisclosureTriangle", "description": null, "role_description": "disclosure triangle", "value": 0, "position": "9.00;704.00", "size": "12;14", "children": []}, {"name": null, "role": "AXStaticText", "description": null, "role_description": "text", "value": "Version Control (Team)", "position": "25.00;704.00", "size": "148;14", "children": []}]}]}, {"name": null, "role": "AXColumn", "description": null, "role_description": "column", "value": null, "position": "7.00;59.00", "size": "167;693", "children": []}]}, {"name": null, "role": "AXScrollBar", "description": null, "role_description": "scroll bar", "value": 0.0, "position": "7.00;736.00", "size": "166;16", "children": [{"name": null, "role": "AXValueIndicator", "description": null, "role_description": "value indicator", "value": 0.0, "position": "8.00;740.00", "size": "163;12", "children": []}, {"name": null, "role": "AXButton", "description": null, "role_description": "increment arrow button", "value": null, "position": "7.00;736.00", "size": "0;0", "children": []}, {"name": null, "role": "AXButton", "description": null, "role_description": "decrement arrow button", "value": null, "position": "7.00;736.00", "size": "0;0", "children": []}, {"name": null, "role": "AXButton", "description": null, "role_description": "increment page button", "value": null, "position": "171.50;740.00", "size": "2;12", "children": []}, {"name": null, "role": "AXButton", "description": null, "role_description": "decrement page button", "value": null, "position": "7.00;740.00", "size": "1;12", "children": []}]}]}, {"name": "type_filter_text", "role": "AXTextField", "description": null, "role_description": "search text field", "value": "", "position": "7.00;35.00", "size": "166;19", "children": []}, {"name": null, "role": "AXButton", "description": null, "role_description": "close button", "value": null, "position": "7.00;6.00", "size": "14;16", "children": []}, {"name": null, "role": "AXButton", "description": null, "role_description": "zoom button", "value": null, "position": "47.00;6.00", "size": "14;16", "children": [{"name": null, "role": "AXGroup", "description": null, "role_description": "group", "value": null, "position": "47.00;6.00", "size": "14;16", "children": [{"name": null, "role": "AXGroup", "description": null, "role_description": "group", "value": null, "position": "47.00;6.00", "size": "14;16", "children": []}]}]}, {"name": null, "role": "AXButton", "description": null, "role_description": "minimize button", "value": null, "position": "27.00;6.00", "size": "14;16", "children": []}, {"name": null, "role": "AXStaticText", "description": null, "role_description": "text", "value": "Preferences", "position": "292.00;5.00", "size": "83;16", "children": []}]}